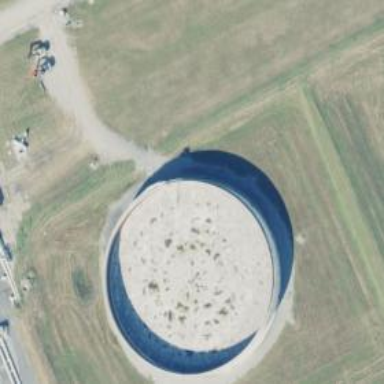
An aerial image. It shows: Storage tank which is man-made and housed in building.